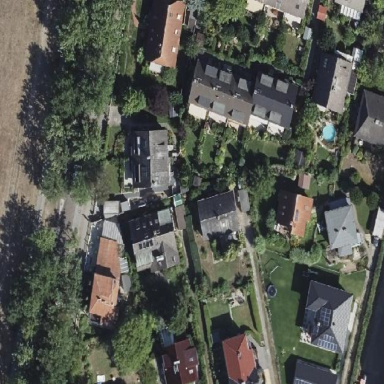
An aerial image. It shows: Residential area.